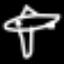
Label: airplane